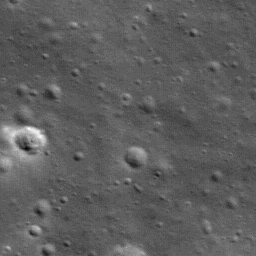
Host type: background_regolith
Lunar coordinates: latitude nan, longitude nan